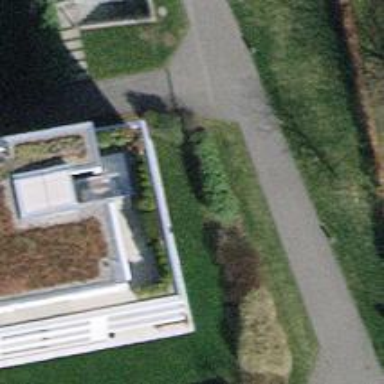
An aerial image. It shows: Balcony as part of building.